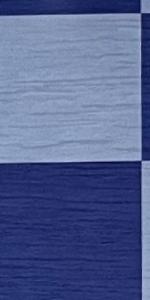
Label: Empty